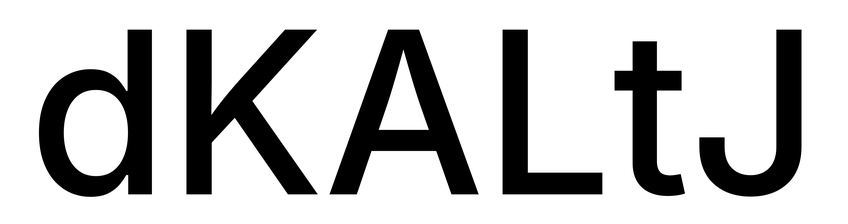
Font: Inter_Medium